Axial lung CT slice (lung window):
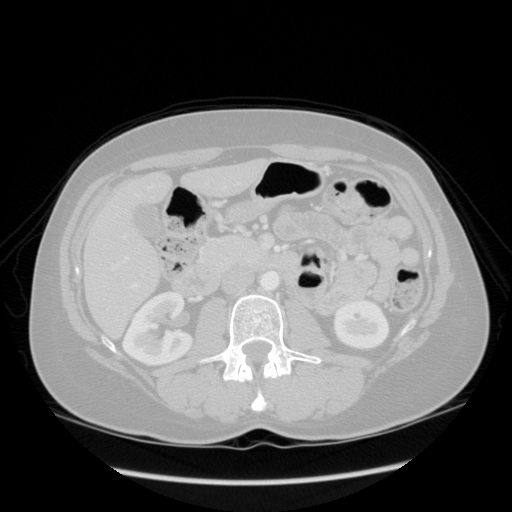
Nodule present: no